Question: I am trying to incorporate TSPopover into my iPad app (XCode 4.6, Storyboards with UITabBarController, iOS 6.2). I have copied the TSPopover code into my app, and picked one controller to start with. On one scene, I have the little 'i' in a circle for the user to tap when they need help (it's going to eventually be localized, thus the need for the help). So, I have this code in :
'''
if(tfShopOpens.text.length == 0 || shopCloses.text.length == 0) {
/* (below code copied from the TSPopover demo code)
UIButton *topButton = [UIButton buttonWithType:UIButtonTypeRoundedRect];
[topButton addTarget:self action:@selector(showPopover:forEvent:) forControlEvents:UIControlEventTouchUpInside];
topButton.frame = CGRectMake(10,10, 300, 30);
[topButton setTitle:@"button" forState:UIControlStateNormal];
topButton.autoresizingMask = UIViewAutoresizingFlexibleBottomMargin | UIViewAutoresizingFlexibleLeftMargin | UIViewAutoresizingFlexibleRightMargin;
[self.view addSubview:topButton];
*/
[boHelpStoreHours addTarget:self action:@selector(showPopover:forEvent:) forControlEvents:UIControlEventTouchUpInside];
'''
This is from the .h file:
'''
- (IBAction)bHelpStoreHours:(UIButton *)sender;
@property (strong, nonatomic) IBOutlet UIButton *boHelpStoreHours;
'''
This is from the Connections Inspector:

This is the error I'm getting when I tap this particular button:
> 2013-04-02 15:49:48.016 saori[5495:c07] -[PreferencesViewController bHelpStoreHours:]: unrecognized selector sent to instance 0x8a6c510
2013-04-02 15:49:48.019 saori[5495:c07] First throw call stack:
(0x26fc012 0x19eae7e 0x27874bd 0x26ebbbc 0x26eb94e 0x19fe705 0x9322c0 0x932258 0x9f3021 0x9f357f 0x9f26e8 0x961cef 0x961f02 0x93fd4a 0x931698 0x2b79df9 0x2b79ad0 0x2671bf5 0x2671962 0x26a2bb6 0x26a1f44 0x26a1e1b 0x2b787e3 0x2b78668 0x92effc 0x222d 0x2155 0x1)
libc++abi.dylib: terminate called throwing an exception
The problem I'm having is that I'm not sure everything is connected correctly to make this work. There are NO comments in the TSPopover code to guide me, so I'm guessing what is needed. I have looked in Google and SO... nothing! What is causing the run-time crash? and how do I fix it?
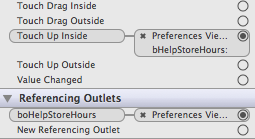
Answer: Your 'bHelpStoresHours:' method may not exist in your '@implementation'. Make sure you have defined the method in your 'PreferencesViewController.m' file.